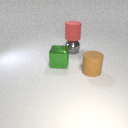
large brown rubber cylinder in front of large gray metal sphere